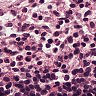
Metastatic tissue present: no